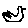
Label: bird